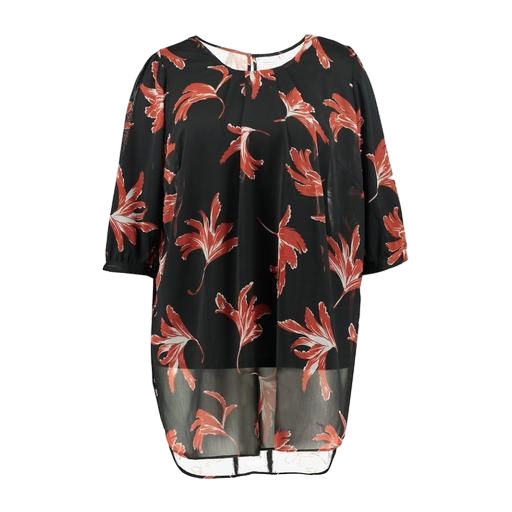
black leaf-print blouse, black petite printed high-low top only macy, black plus size printed t-shirt only macy, white background